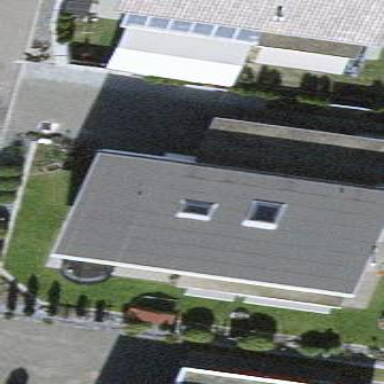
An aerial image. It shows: Building.